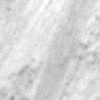
Label: change